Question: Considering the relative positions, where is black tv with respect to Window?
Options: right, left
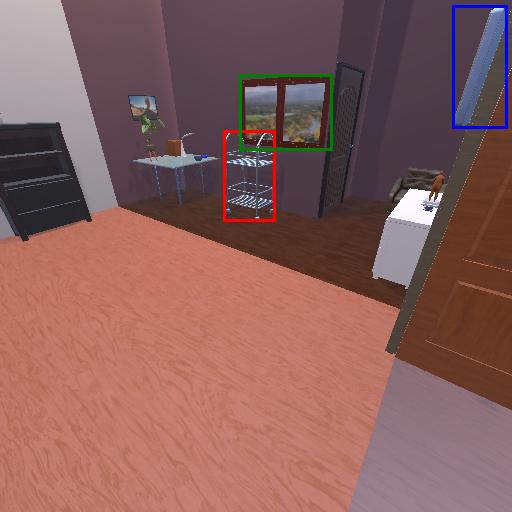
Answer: right